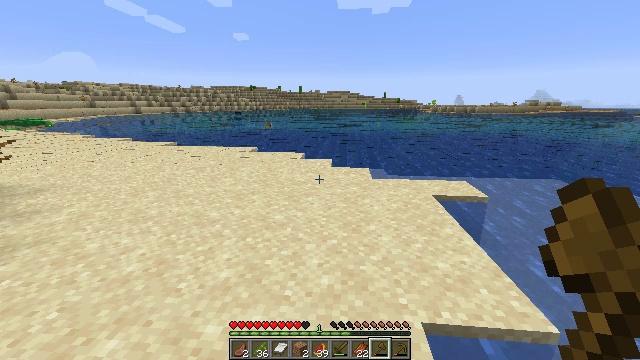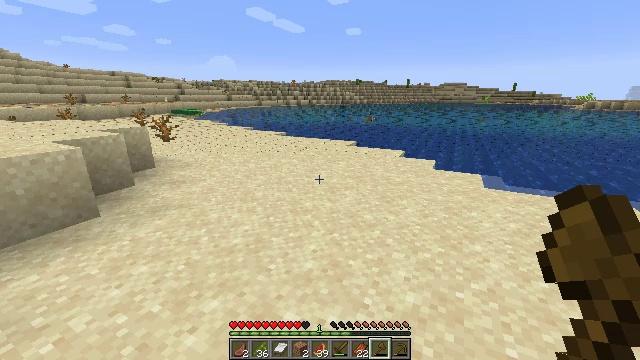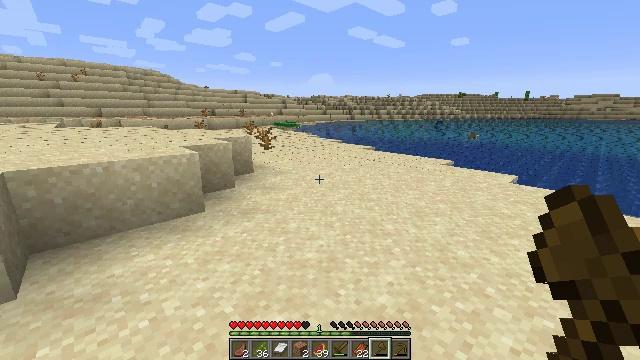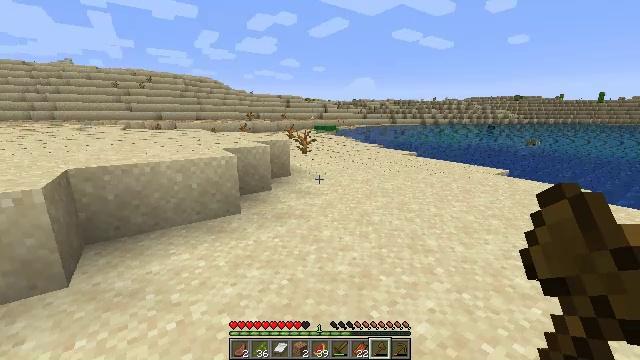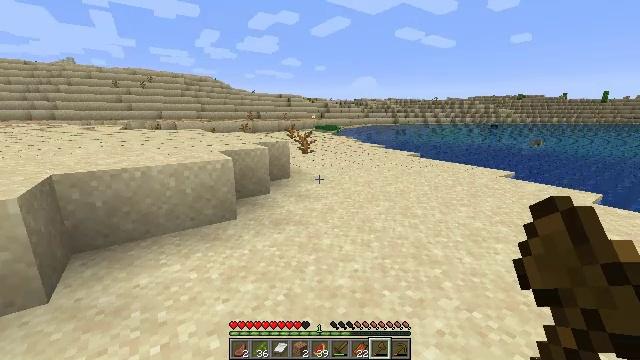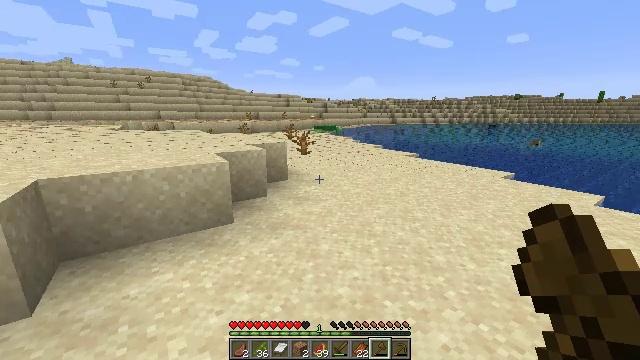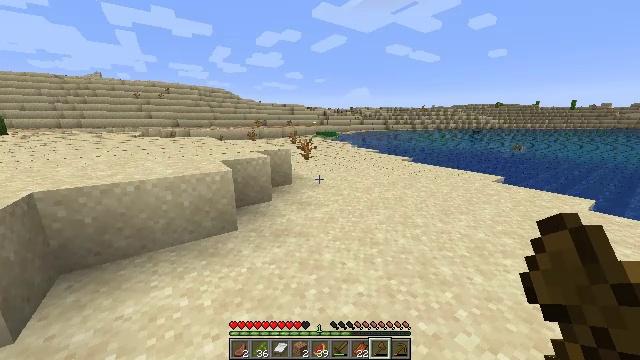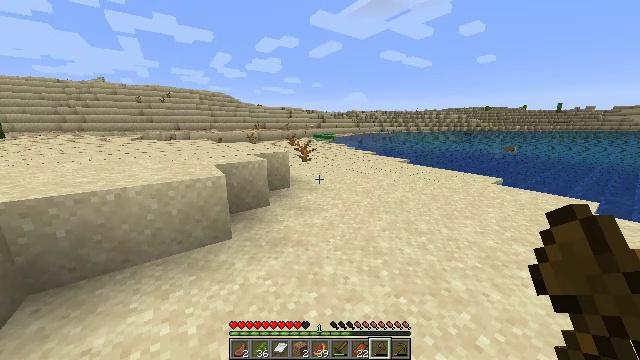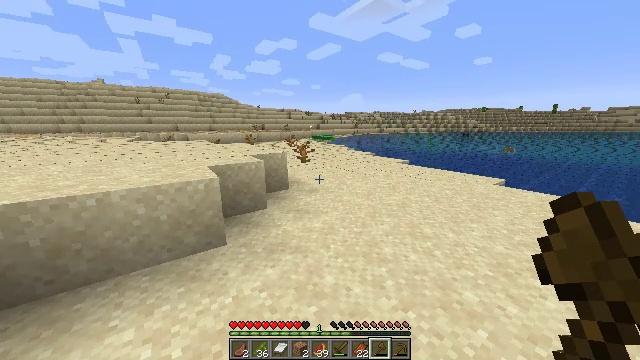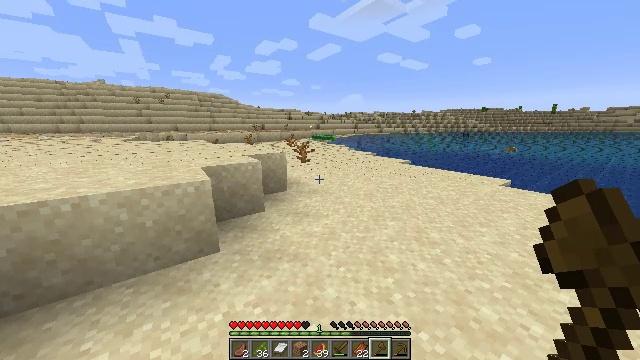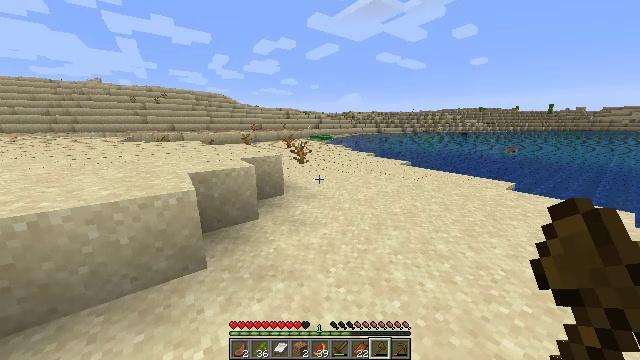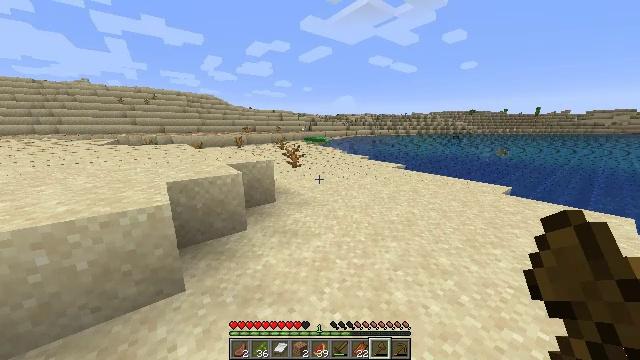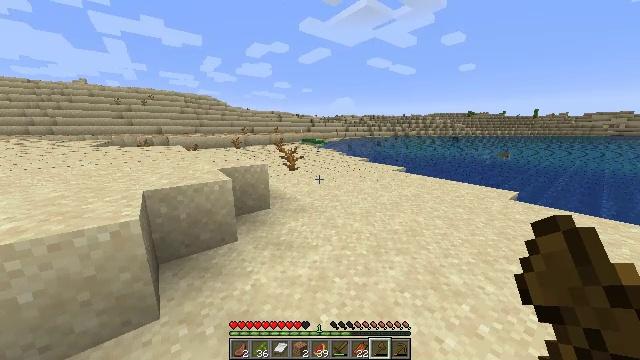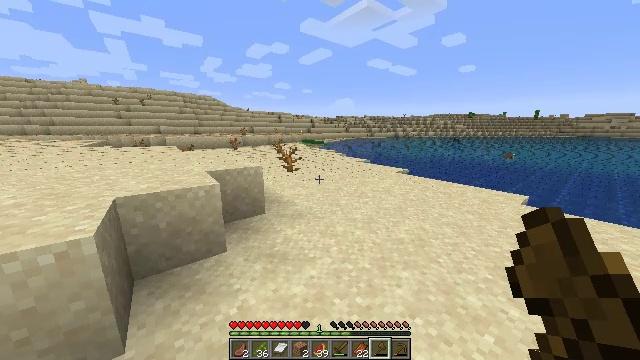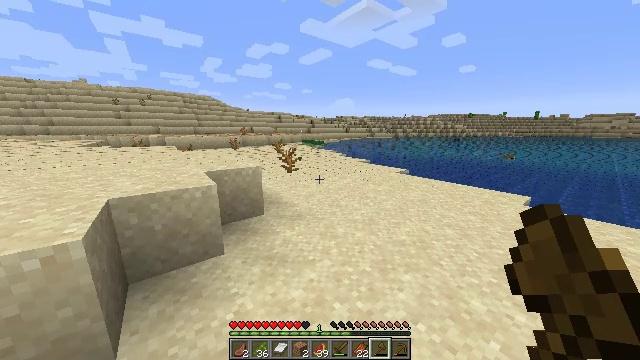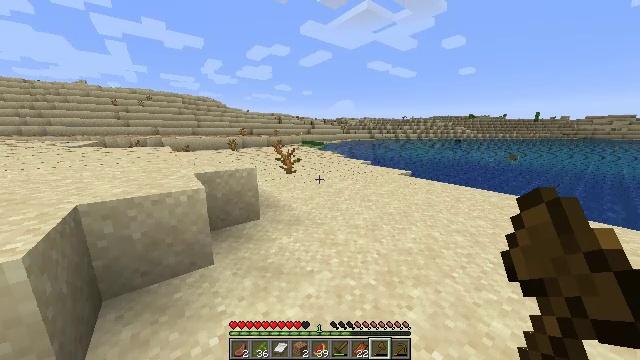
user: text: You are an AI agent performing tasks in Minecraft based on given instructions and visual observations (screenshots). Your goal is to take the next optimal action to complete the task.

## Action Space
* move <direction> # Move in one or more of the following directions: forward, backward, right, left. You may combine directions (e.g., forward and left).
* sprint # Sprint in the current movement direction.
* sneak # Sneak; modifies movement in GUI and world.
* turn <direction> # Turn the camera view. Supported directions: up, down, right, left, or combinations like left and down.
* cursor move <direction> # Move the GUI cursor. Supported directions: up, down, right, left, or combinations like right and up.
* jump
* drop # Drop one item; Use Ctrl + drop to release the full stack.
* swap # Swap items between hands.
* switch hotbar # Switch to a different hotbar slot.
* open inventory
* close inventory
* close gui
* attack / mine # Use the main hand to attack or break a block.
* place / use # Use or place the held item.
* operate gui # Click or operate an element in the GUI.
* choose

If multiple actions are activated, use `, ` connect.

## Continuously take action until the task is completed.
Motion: motion action
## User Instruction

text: Break the cactus block.
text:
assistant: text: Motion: move forward, turn left and down
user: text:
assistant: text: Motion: move forward, turn left and up
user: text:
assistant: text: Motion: move forward, turn left
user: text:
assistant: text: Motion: move forward, sprint
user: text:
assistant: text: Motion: move forward, sprint
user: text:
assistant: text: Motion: move forward, sprint
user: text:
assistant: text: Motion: move forward, sprint
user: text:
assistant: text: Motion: move forward
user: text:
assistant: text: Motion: move forward, sprint
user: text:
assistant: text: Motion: move forward, sprint
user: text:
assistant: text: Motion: move forward, sprint, turn right
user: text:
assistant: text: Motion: move forward, sprint
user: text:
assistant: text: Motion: move forward
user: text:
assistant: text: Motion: move forward
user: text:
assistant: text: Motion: move forward, sprint
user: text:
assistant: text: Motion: move forward, sprint
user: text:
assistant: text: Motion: move forward, sprint
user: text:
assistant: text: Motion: move forward, sprint, turn left and down, jump
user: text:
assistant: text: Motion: move forward, turn left, jump
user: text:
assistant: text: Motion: move forward, jump
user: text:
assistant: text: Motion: move forward, jump
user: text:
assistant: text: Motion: move forward, jump
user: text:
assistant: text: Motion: move forward, turn left, jump
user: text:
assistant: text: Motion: move forward, turn left, jump
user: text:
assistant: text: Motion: move forward, jump
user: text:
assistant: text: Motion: move forward, jump
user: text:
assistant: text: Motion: move forward, sprint, jump
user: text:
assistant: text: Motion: move forward, sprint, jump
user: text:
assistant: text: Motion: move forward, sprint, jump
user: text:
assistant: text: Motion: move forward, sprint, jump